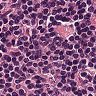
Metastatic tissue present: no